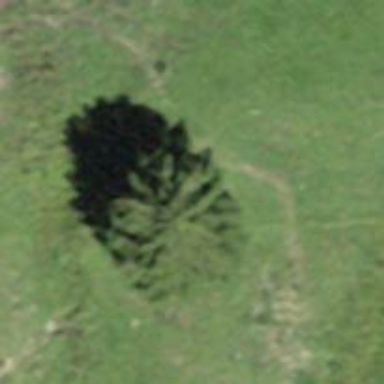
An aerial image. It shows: Needle-leaved tree in natural setting.